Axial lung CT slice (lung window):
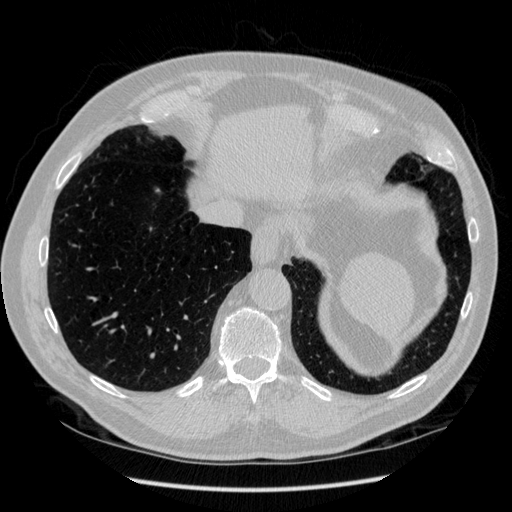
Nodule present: no